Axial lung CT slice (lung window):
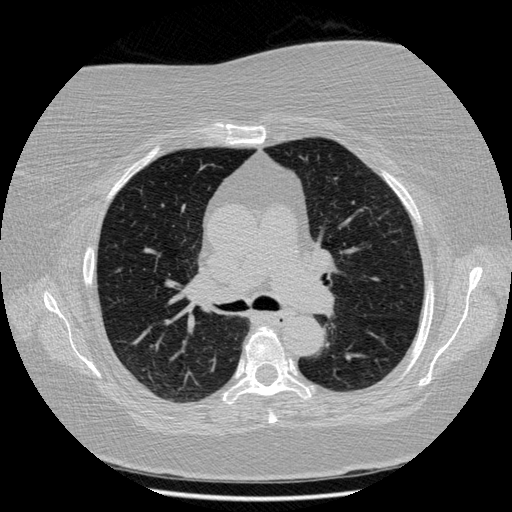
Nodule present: no